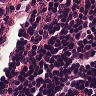
Metastatic tissue present: yes